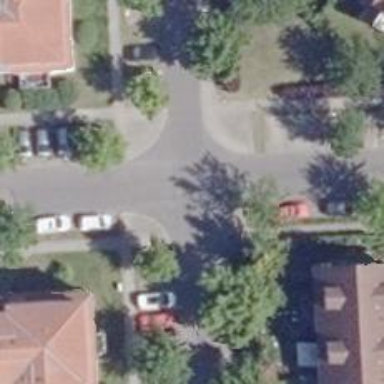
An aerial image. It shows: Residential road with asphalt surface and sidewalks on both sides. There is parallel parking on the right side along the street side.